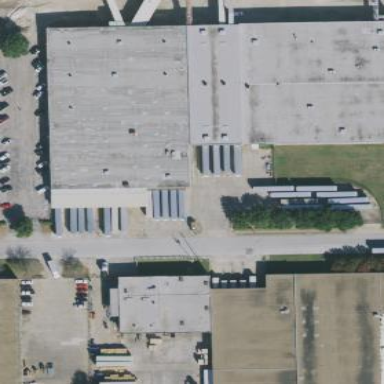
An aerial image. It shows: Commercial building.